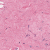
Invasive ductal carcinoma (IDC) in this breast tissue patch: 0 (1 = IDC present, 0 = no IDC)